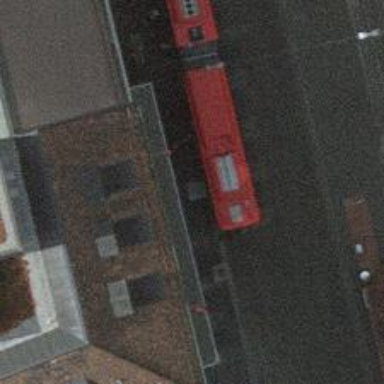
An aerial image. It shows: Platform at public transport location with shelter.